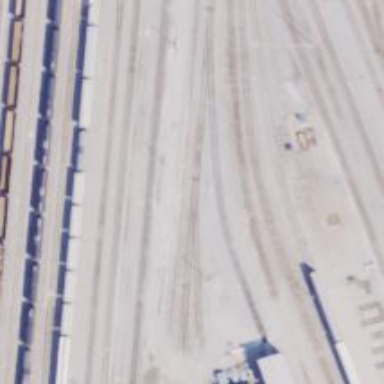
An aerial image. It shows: Railway yard.